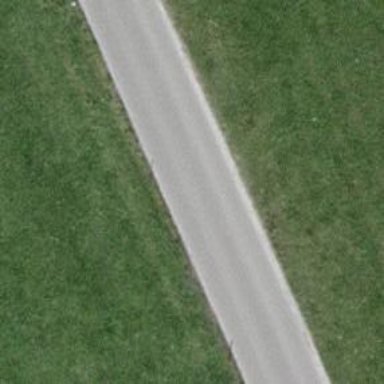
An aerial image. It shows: Smooth asphalt road in residential area.